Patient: sex F, age 68
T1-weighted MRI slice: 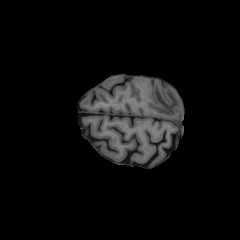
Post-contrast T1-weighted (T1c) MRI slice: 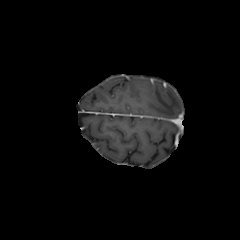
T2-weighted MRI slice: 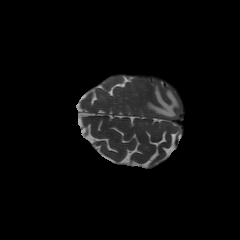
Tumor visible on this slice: yes
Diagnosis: Glioblastoma, IDH-wildtype
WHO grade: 4